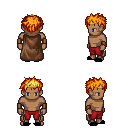
a pixel art fantasy rpg character, male body template, human, dark skin, brown cape, red pants, light blonde bedhead hairstyle, gold tiara, leather bracers, black slippers, four views (front, back, left, right), 2x2 character sprite sheet, small pixel art, hard edges, no anti-aliasing